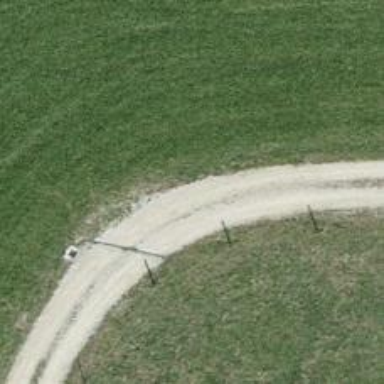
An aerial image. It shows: Track road with grade3 tracktype.